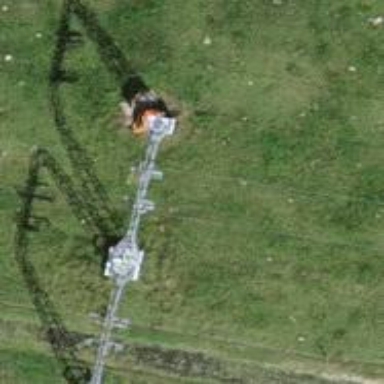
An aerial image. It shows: Pylon used for aerialway.